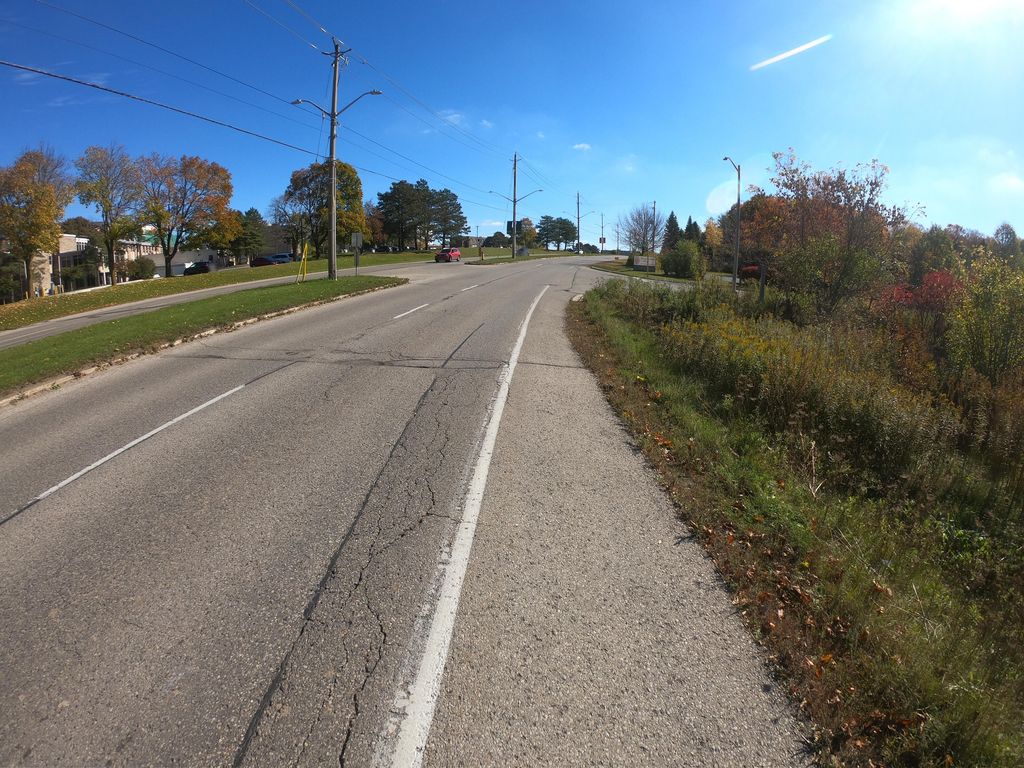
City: kitchener-waterloo